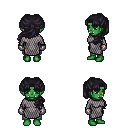
a pixel art fantasy rpg character, female body template, orc, green skin, chain mail, teal pants, raven princess hairstyle, metal gloves, four views (front, back, left, right), 2x2 character sprite sheet, small pixel art, hard edges, no anti-aliasing